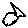
Label: fish